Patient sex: M
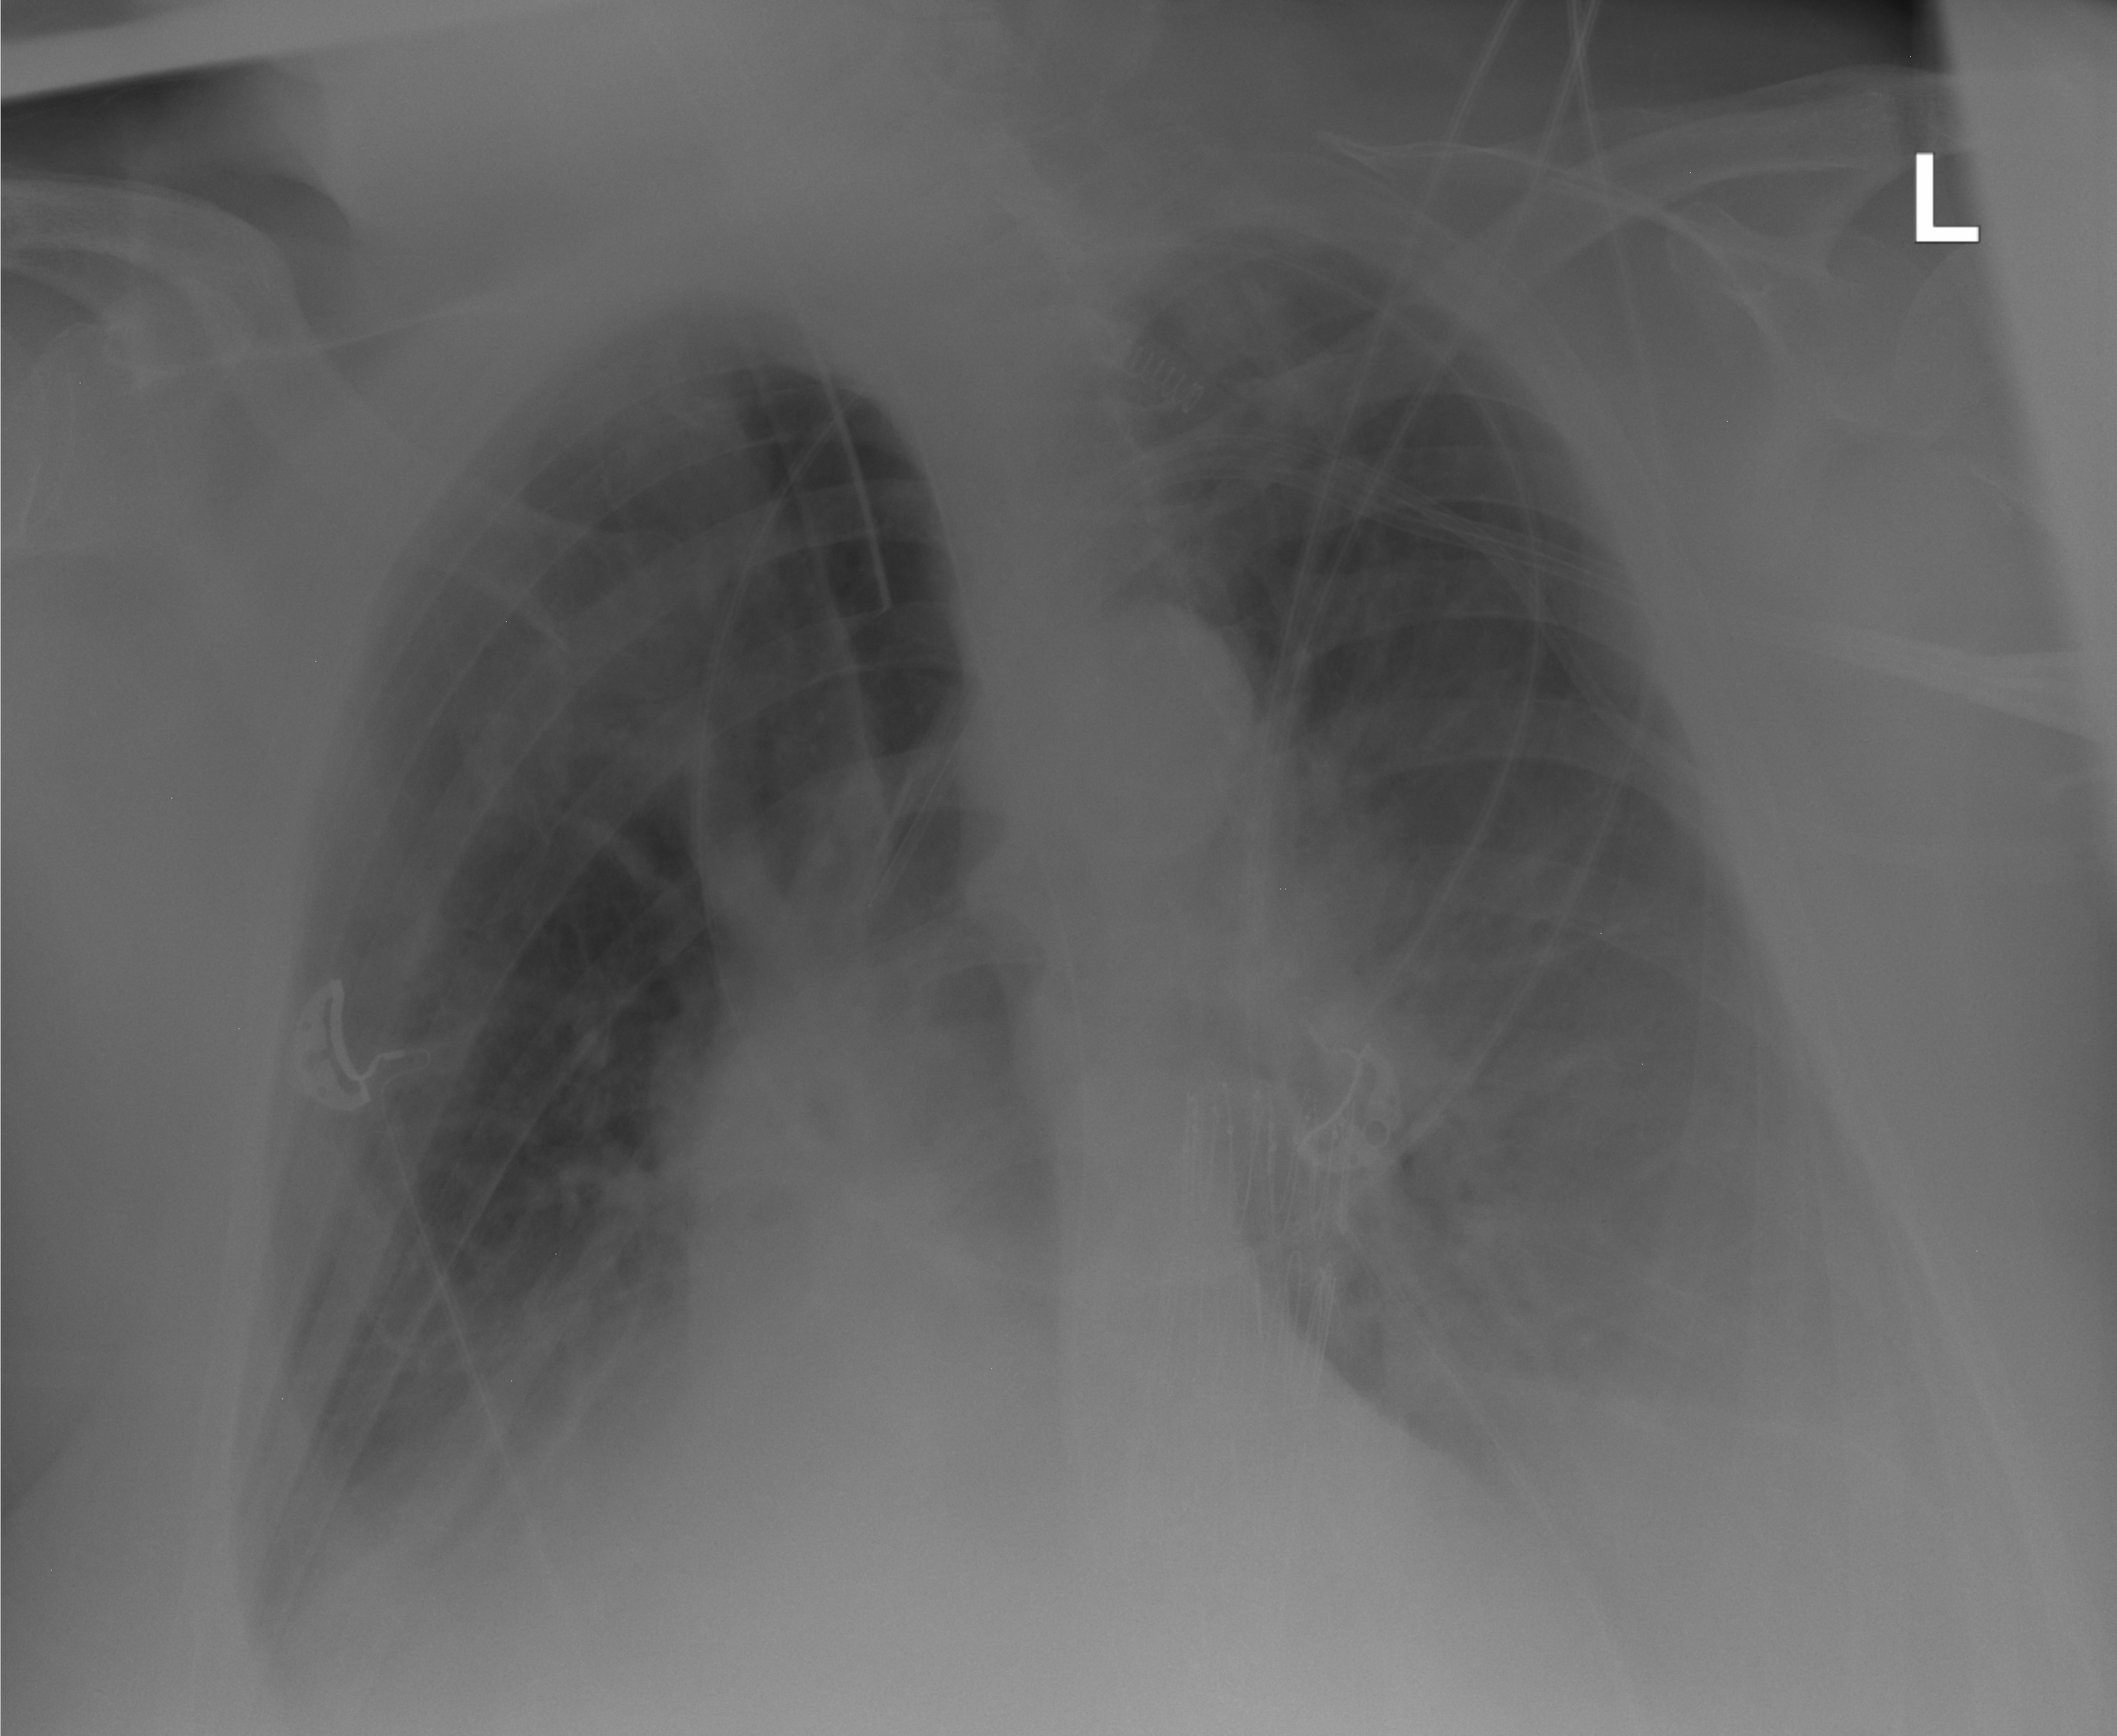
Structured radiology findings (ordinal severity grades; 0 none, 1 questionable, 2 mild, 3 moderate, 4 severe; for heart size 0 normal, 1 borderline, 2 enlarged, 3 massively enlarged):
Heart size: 2
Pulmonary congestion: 0
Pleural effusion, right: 2
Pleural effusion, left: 3
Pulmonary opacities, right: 0
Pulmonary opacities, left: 0
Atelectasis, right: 2
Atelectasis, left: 2